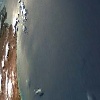
Label: water